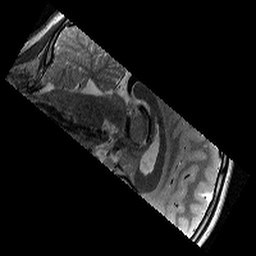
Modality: T2w
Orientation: sagittal
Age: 9
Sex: female
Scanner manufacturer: siemens
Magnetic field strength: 3 T
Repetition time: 9.23 s
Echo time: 0.067 s